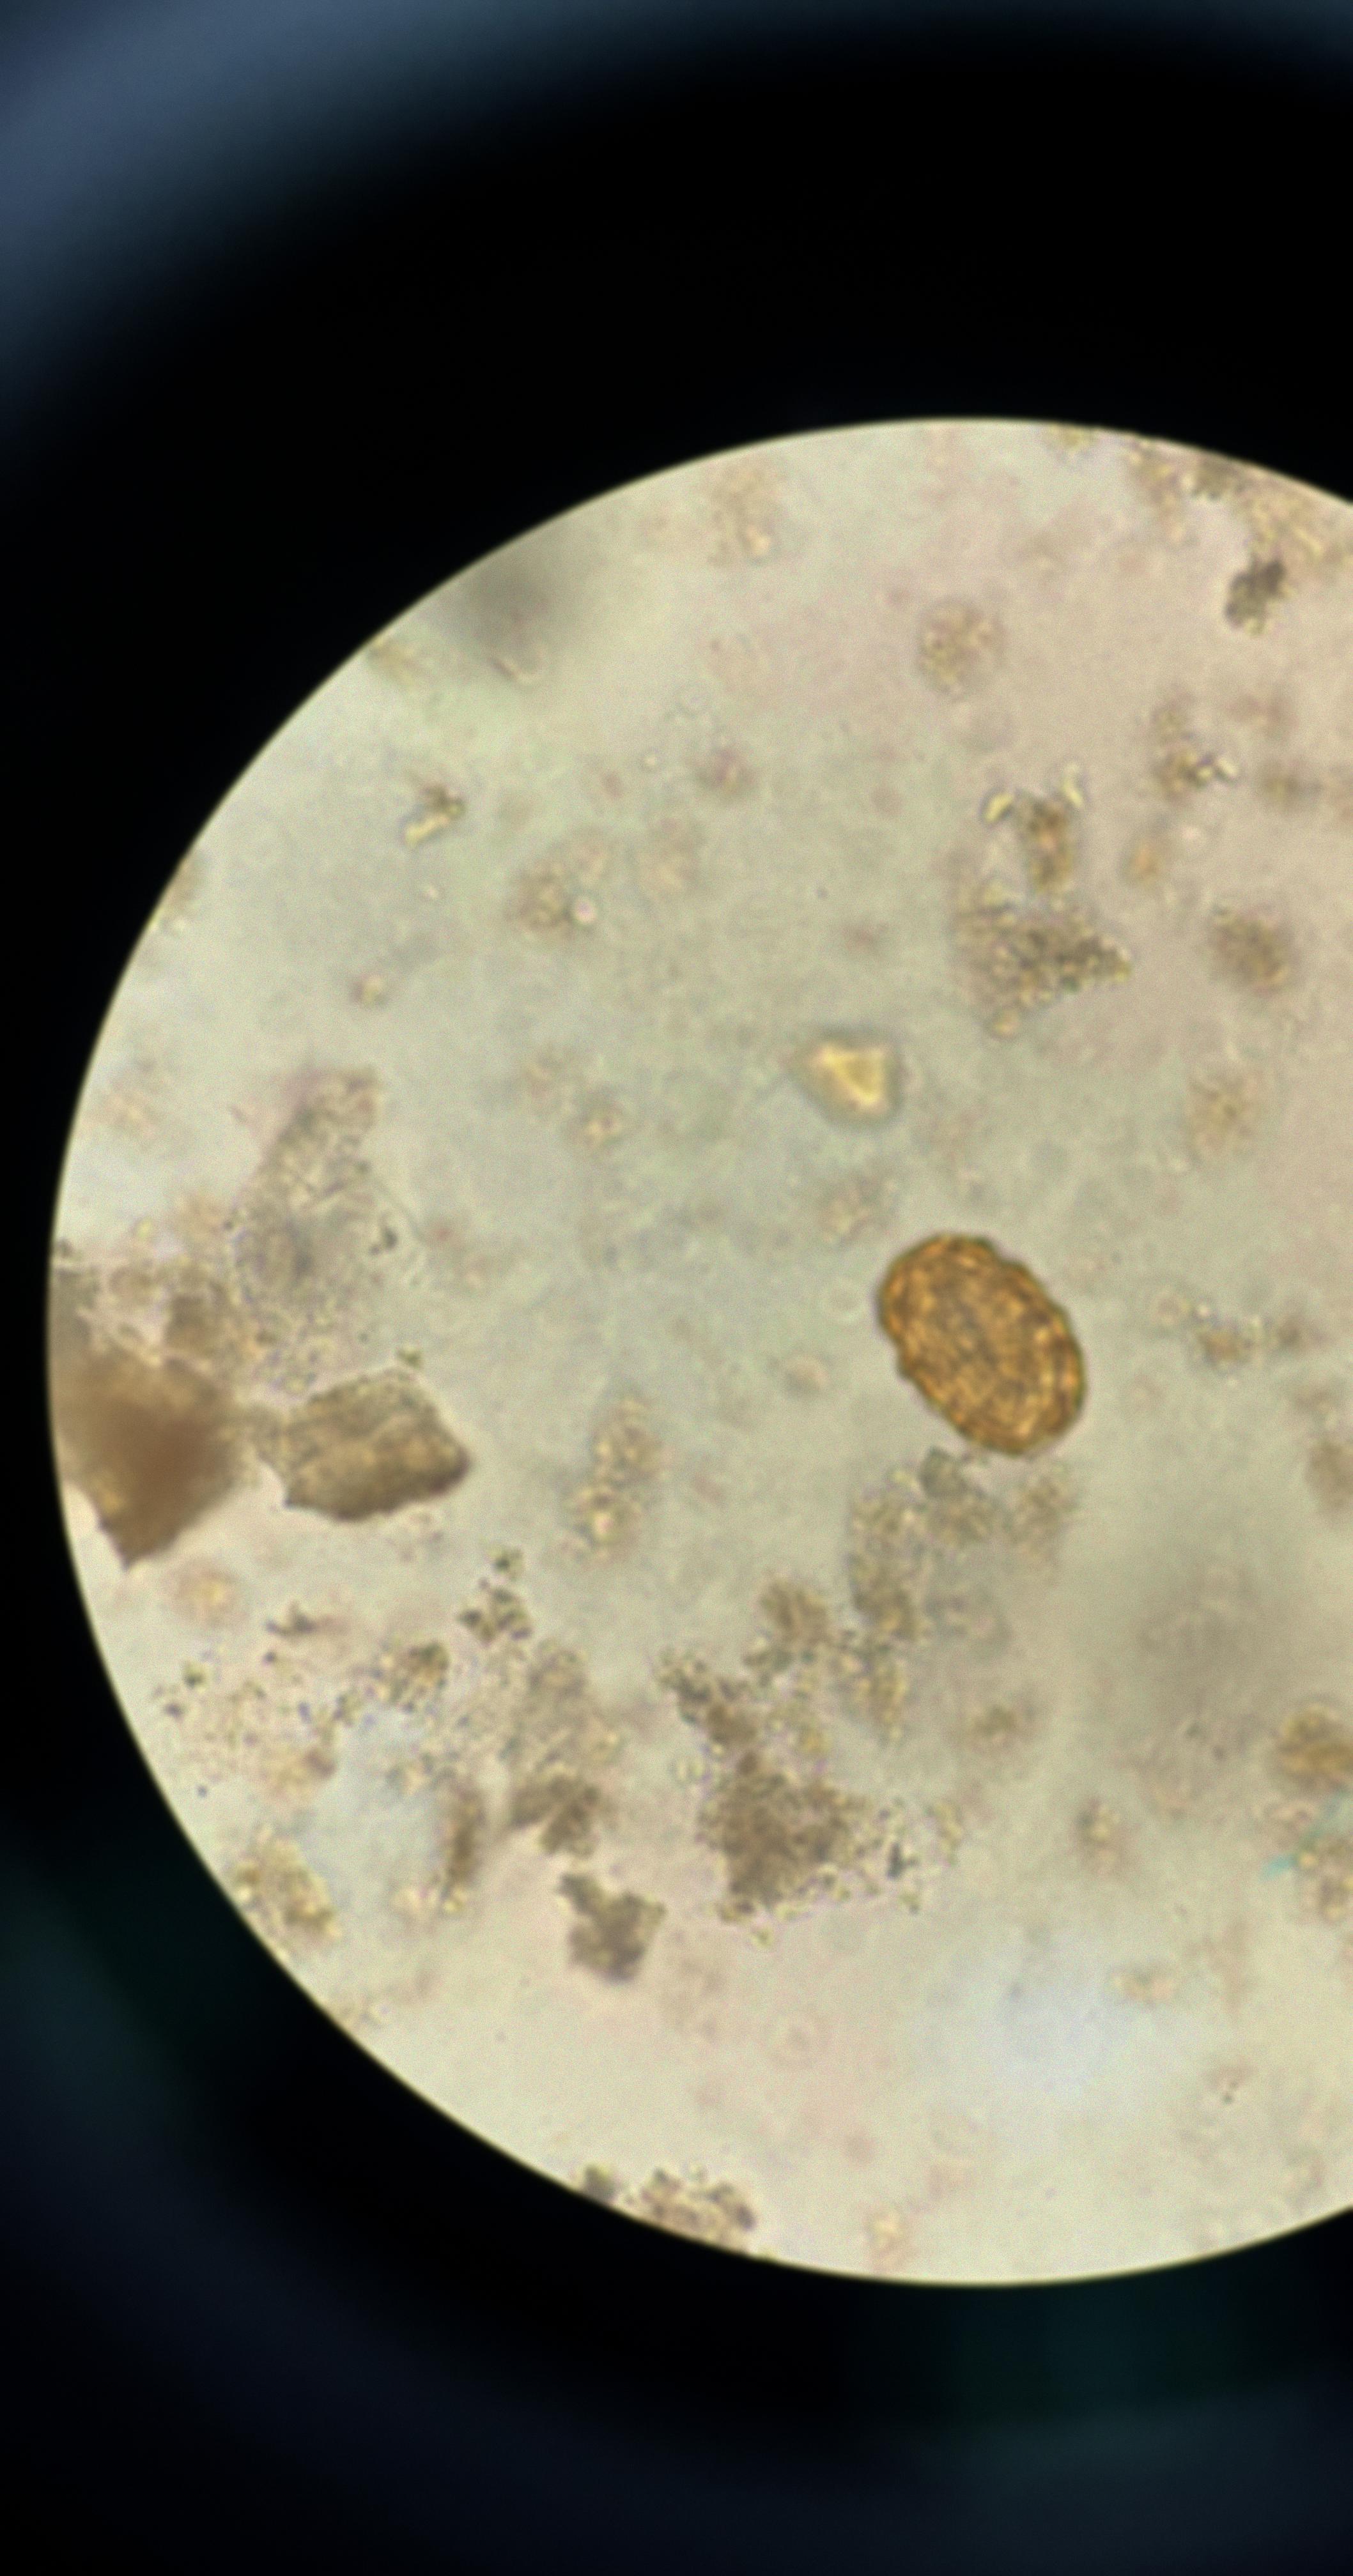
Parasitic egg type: Ascaris lumbricoides